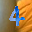
Label: 4